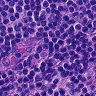
Metastatic tissue present: no